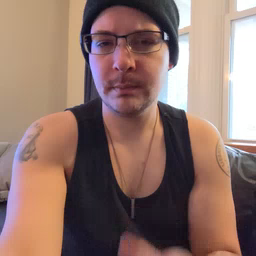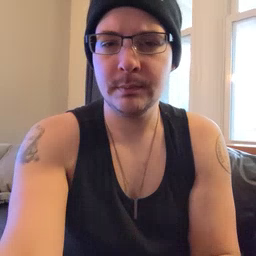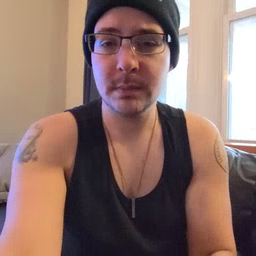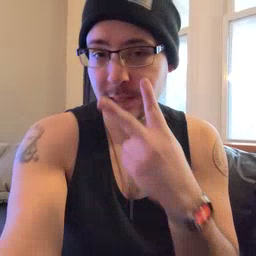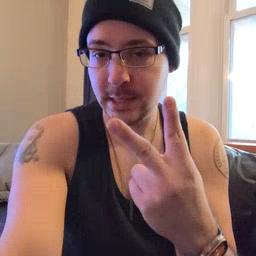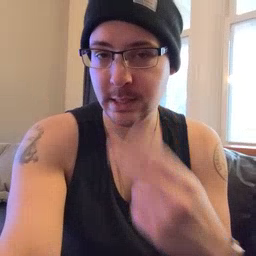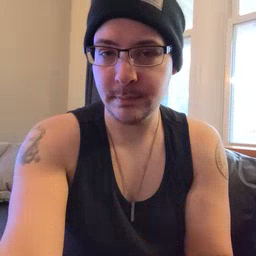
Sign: see